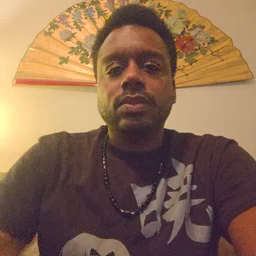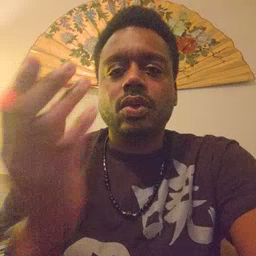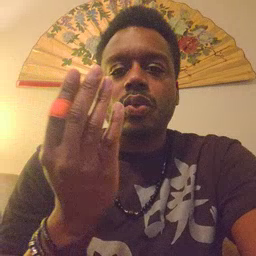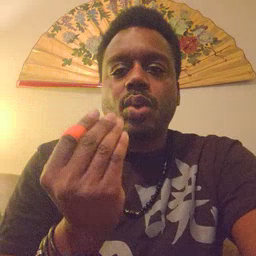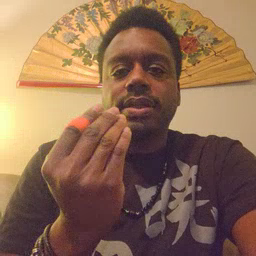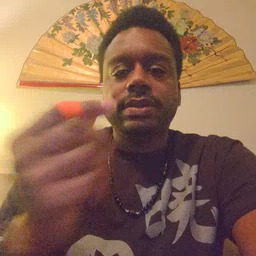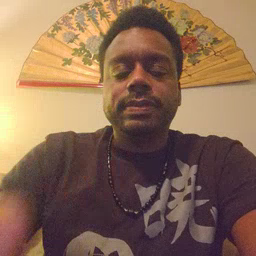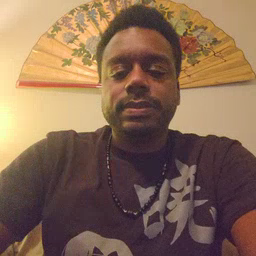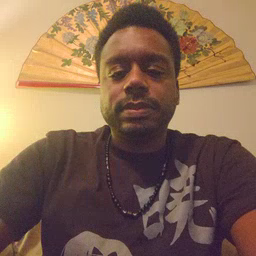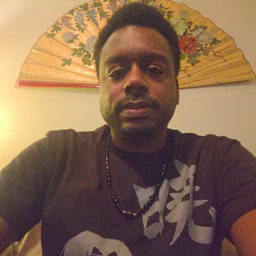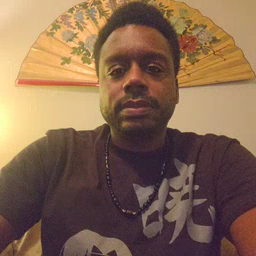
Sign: wet